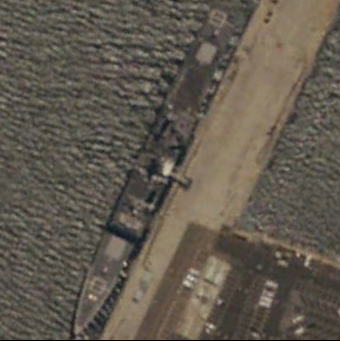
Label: cruiser